Question: This is a learning task. I want multiple threads to read files in a directory. If a thread finds an unoccupied file, it reads the file. Otherwise the thread will be terminated.
I'm trying to lock the file for reading and then read it symbol by symbol.
But in the readFile method I get IOException. How can I solve the problem?
This is my code:
'''
private void burden() {
File mainFolder = new File("C:\FilesToRead");
File[] files = mainFolder.listFiles();
String freeFile;
boolean jobExists = false;
for (File file : files) {
FileChannel channel;
FileLock lock = null;
try {
channel = new RandomAccessFile(file, "rw").getChannel();;
lock = channel.lock();
// Ok. We get the lock
String fl = file.getAbsolutePath();
readFile(file);
System.out.println(fl + " is captured.");
System.out.println("Reading " + file);
} catch (OverlappingFileLockException e) {
continue; // File is open by someone else
} catch (FileNotFoundException f) {
} catch (IOException ex) {
} catch (NonWritableChannelException n) {
System.out.println("NonWritableChannelException");
} finally {
try {
lock.release();
System.out.println(file.getName() + " is released");
} catch (IOException ex) {
System.out.println("IOException!");
}
}
}
} // burden();
private void readFile(File file) {
System.out.println("Reading " + file);
FileReader inputStream = null;
ArrayList<Integer> list = new ArrayList<>();
try {
int c;
inputStream = new java.io.FileReader(file);
while ((c = inputStream.read()) != -1) {
if (Thread.currentThread().isInterrupted()) {
return;
}
list.add(c);
}
} catch (IOException e) {
System.out.println("IOException!");
} finally {
if (inputStream != null) {
try {
inputStream.close();
} catch (IOException ex) {
System.out.println("IOException!");
}
}
}
}
'''
This is the picture (I translated the error message into English):

Added later: this is what I get in the debugger:
'''
at java.io.FileInputStream.readBytes(Native Method)
at java.io.FileInputStream.read(FileInputStream.java:272)
at sun.nio.cs.StreamDecoder.readBytes(StreamDecoder.java:283)
at sun.nio.cs.StreamDecoder.implRead(StreamDecoder.java:325)
at sun.nio.cs.StreamDecoder.read(StreamDecoder.java:177)
at sun.nio.cs.StreamDecoder.read0(StreamDecoder.java:126)
at sun.nio.cs.StreamDecoder.read(StreamDecoder.java:112)
at java.io.InputStreamReader.read(InputStreamReader.java:168)
at parallelprogramming.Thrd.readFile(Thrd.java:82)
at parallelprogramming.Thrd.burden(Thrd.java:50)
at parallelprogramming.Thrd.run(Thrd.java:23)
at parallelprogramming.HotThrd.run(HotThrd.java:6)
at parallelprogramming.Thrd.<init>(Thrd.java:18)
at parallelprogramming.HotThrd.<init>(HotThrd.java:3)
at parallelprogramming.ThrdPool.addHotThrd(ThrdPool.java:40)
at parallelprogramming.ThrdPool.<init>(ThrdPool.java:29)
at parallelprogramming.ParallelProgramming.main(ParallelProgramming.java:18)
'''
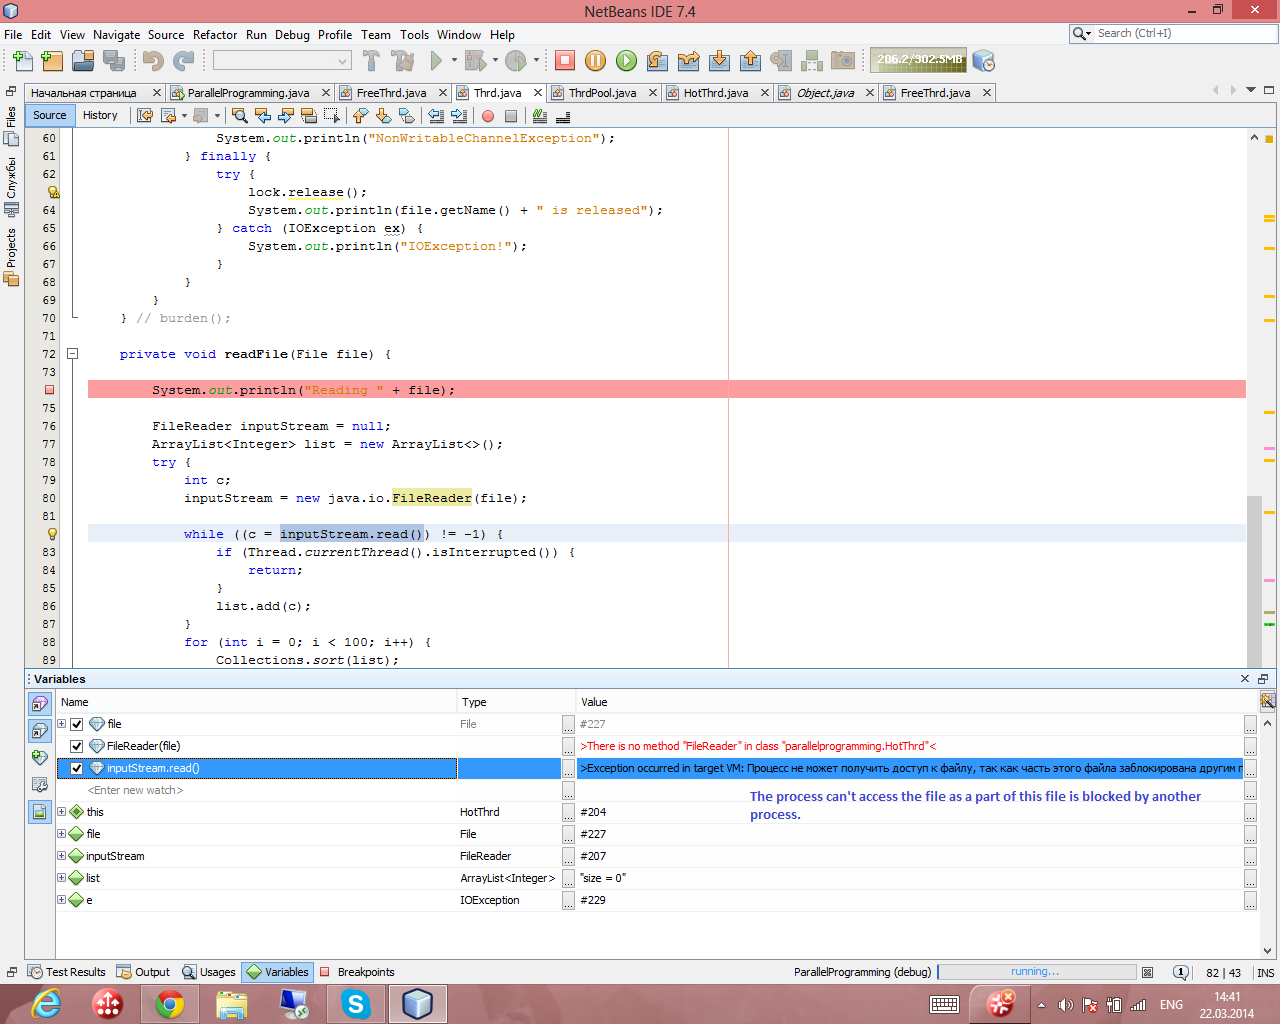
Answer: From the <URL>
> File locks are held on behalf of the entire Java virtual machine. They
are
within the same virtual machine.
Emphasis mine.